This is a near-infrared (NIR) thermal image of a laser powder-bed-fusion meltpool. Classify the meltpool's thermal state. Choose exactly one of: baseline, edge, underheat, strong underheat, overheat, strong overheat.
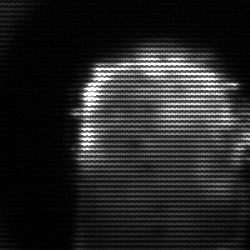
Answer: baseline